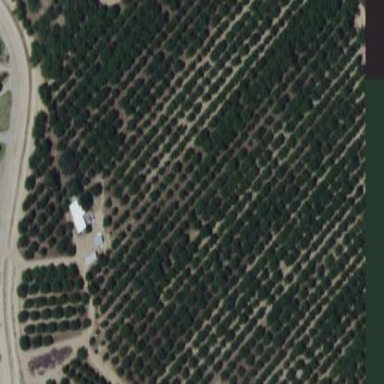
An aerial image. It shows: Orchard.